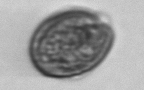
Label: Prorocentrum